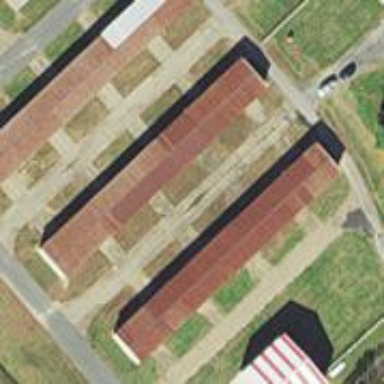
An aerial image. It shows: Hangar building.